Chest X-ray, PA view. Patient: 38 years old, sex F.
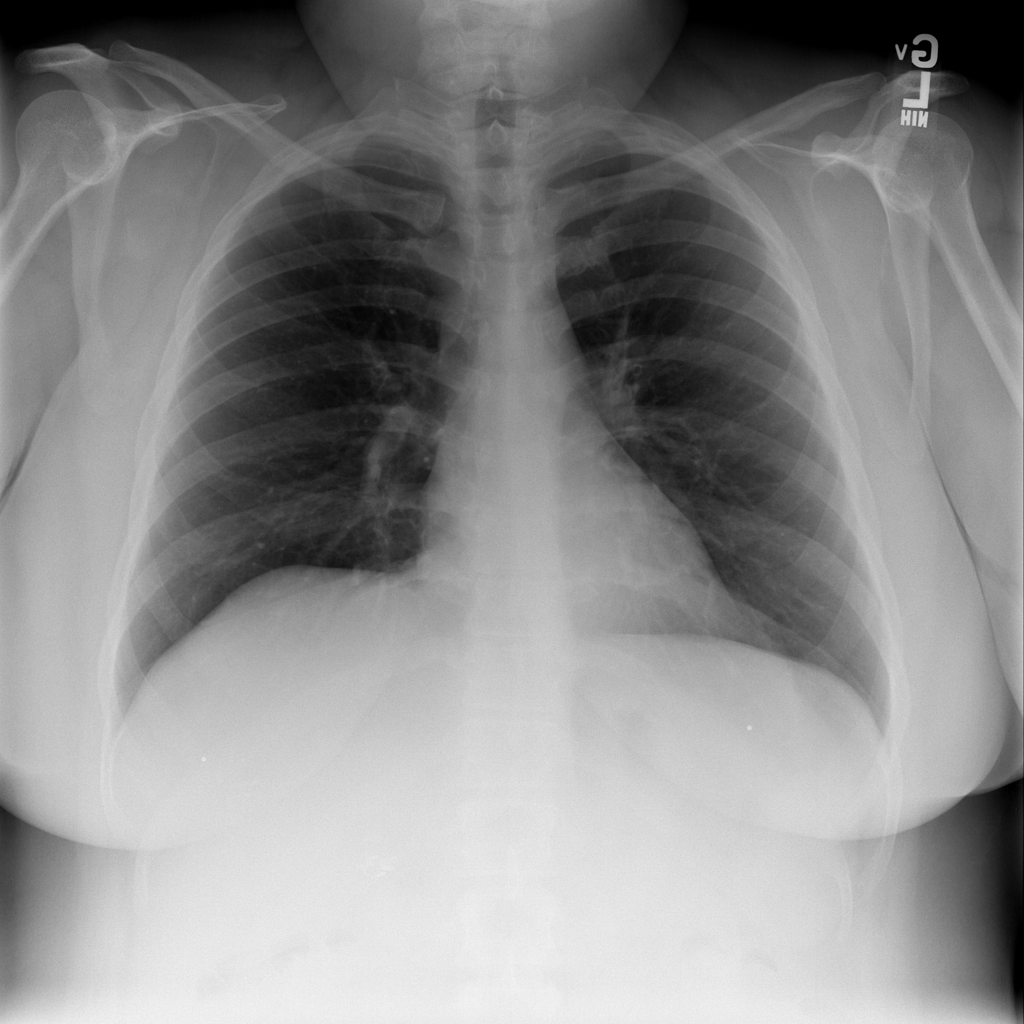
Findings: No Finding